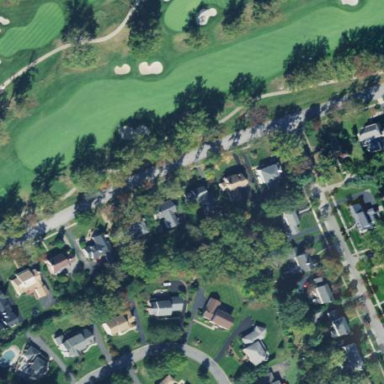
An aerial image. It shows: Area with grass used as rough in golf course.